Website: walmart
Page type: billing-address
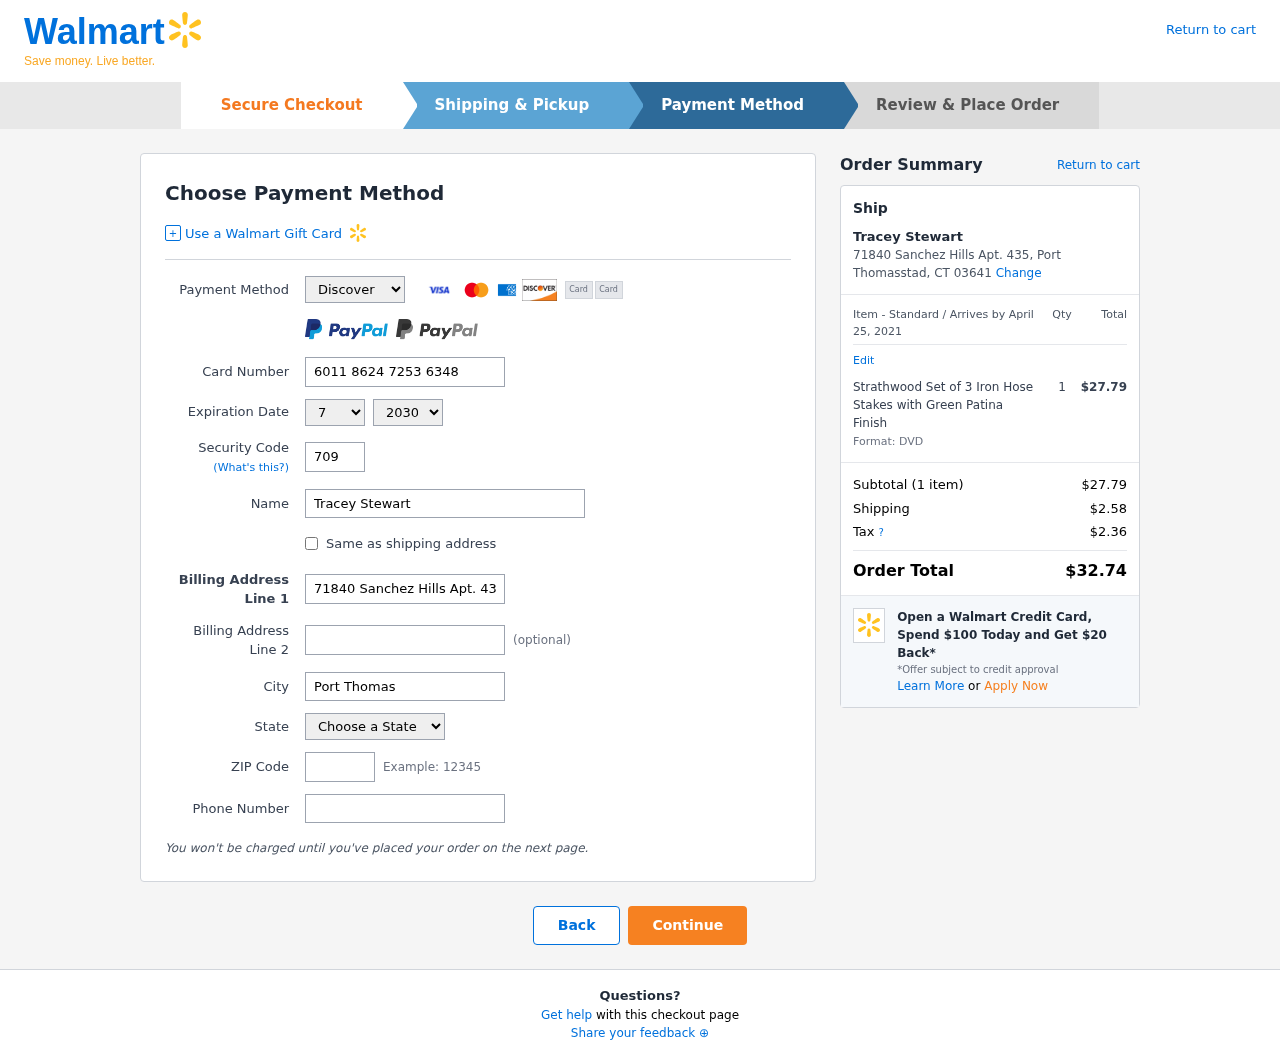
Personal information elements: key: PII_CARD_CVV
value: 709
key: PII_CARD_EXPIRY_MONTH
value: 07
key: PII_CARD_EXPIRY_YEAR
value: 30
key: PII_CARD_NUMBER
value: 6011 8624 7253 6348
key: PII_CARD_TYPE
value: Discover
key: PII_CITY
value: Port Thomasstad
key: PII_CITY_STATE_ZIP
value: Port Thomasstad, CT 03641
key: PII_FULLNAME
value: Tracey Stewart
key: PII_PHONE
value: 8509777254
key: PII_POSTCODE
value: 03641
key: PII_STATE
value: Connecticut
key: PII_STREET
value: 71840 Sanchez Hills Apt. 435
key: PII_FULLNAME2
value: Tracey Stewart
Product elements: key: PRODUCT1_NAME
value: Strathwood Set of 3 Iron Hose Stakes with Green Patina Finish
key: PRODUCT1_PRICE
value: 27.79
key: PRODUCT1_QUANTITY
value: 1
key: PRODUCT1_DESC
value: Format: DVD
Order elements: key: ORDER_DELIVERY_DATE
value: April 25, 2021
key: ORDER_NUM_ITEMS
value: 1
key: ORDER_SUBTOTAL
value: $27.79
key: ORDER_SHIPPING_COST
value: $2.58
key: ORDER_TAX
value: $2.36
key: ORDER_TOTAL
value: $32.74